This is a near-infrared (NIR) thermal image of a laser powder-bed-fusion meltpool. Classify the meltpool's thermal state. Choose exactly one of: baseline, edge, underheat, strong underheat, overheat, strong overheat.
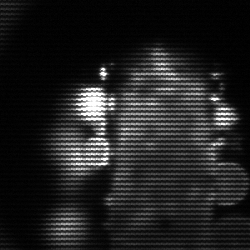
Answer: strong underheat